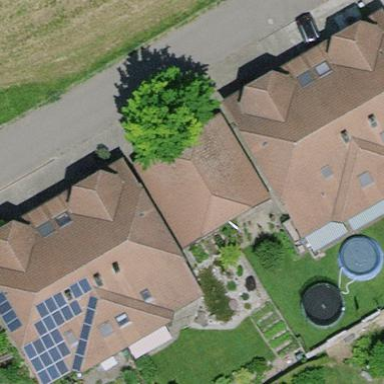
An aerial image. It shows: Group of garages.